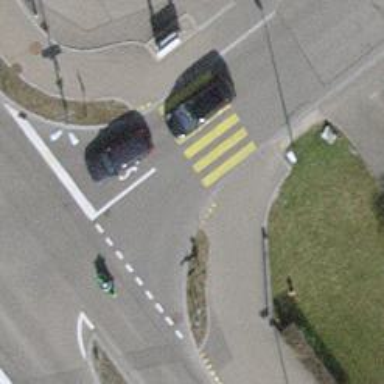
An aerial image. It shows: Marked road crossing.